Interaction volume radius: 5 \u00c5
Interaction volume height: 30 \u00c5
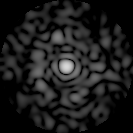
Disorder parameter: 0.8423